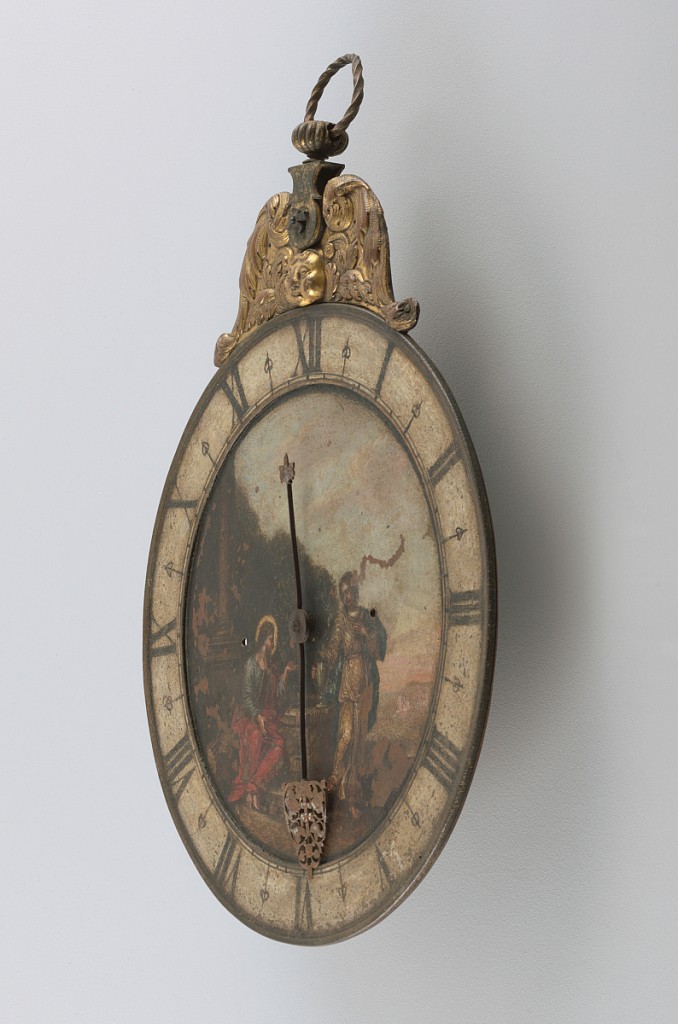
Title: Clock
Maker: Jeremias Sautter, 1683 – 1708
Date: ca. 1700
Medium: Gilt copper, painted iron
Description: Iron clock face painted with scene from 4:4-26 in the Gospel of John, where Christ meets a Samaritan woman at the well. Hours marked by Roman numerals. Scrolling openwork on the hour hand. Above the clock face is a gilded cherub.